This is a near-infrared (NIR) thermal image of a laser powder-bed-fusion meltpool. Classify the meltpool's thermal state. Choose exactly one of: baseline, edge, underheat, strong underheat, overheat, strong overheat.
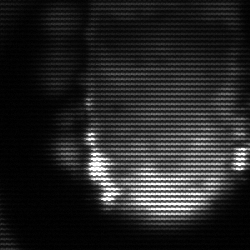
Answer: baseline